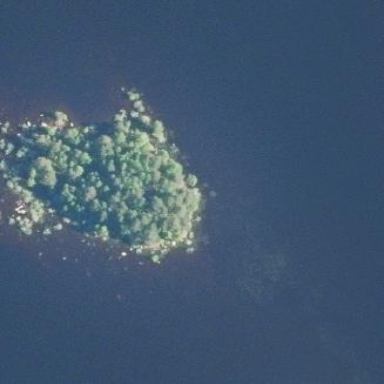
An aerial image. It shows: Islet.